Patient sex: M
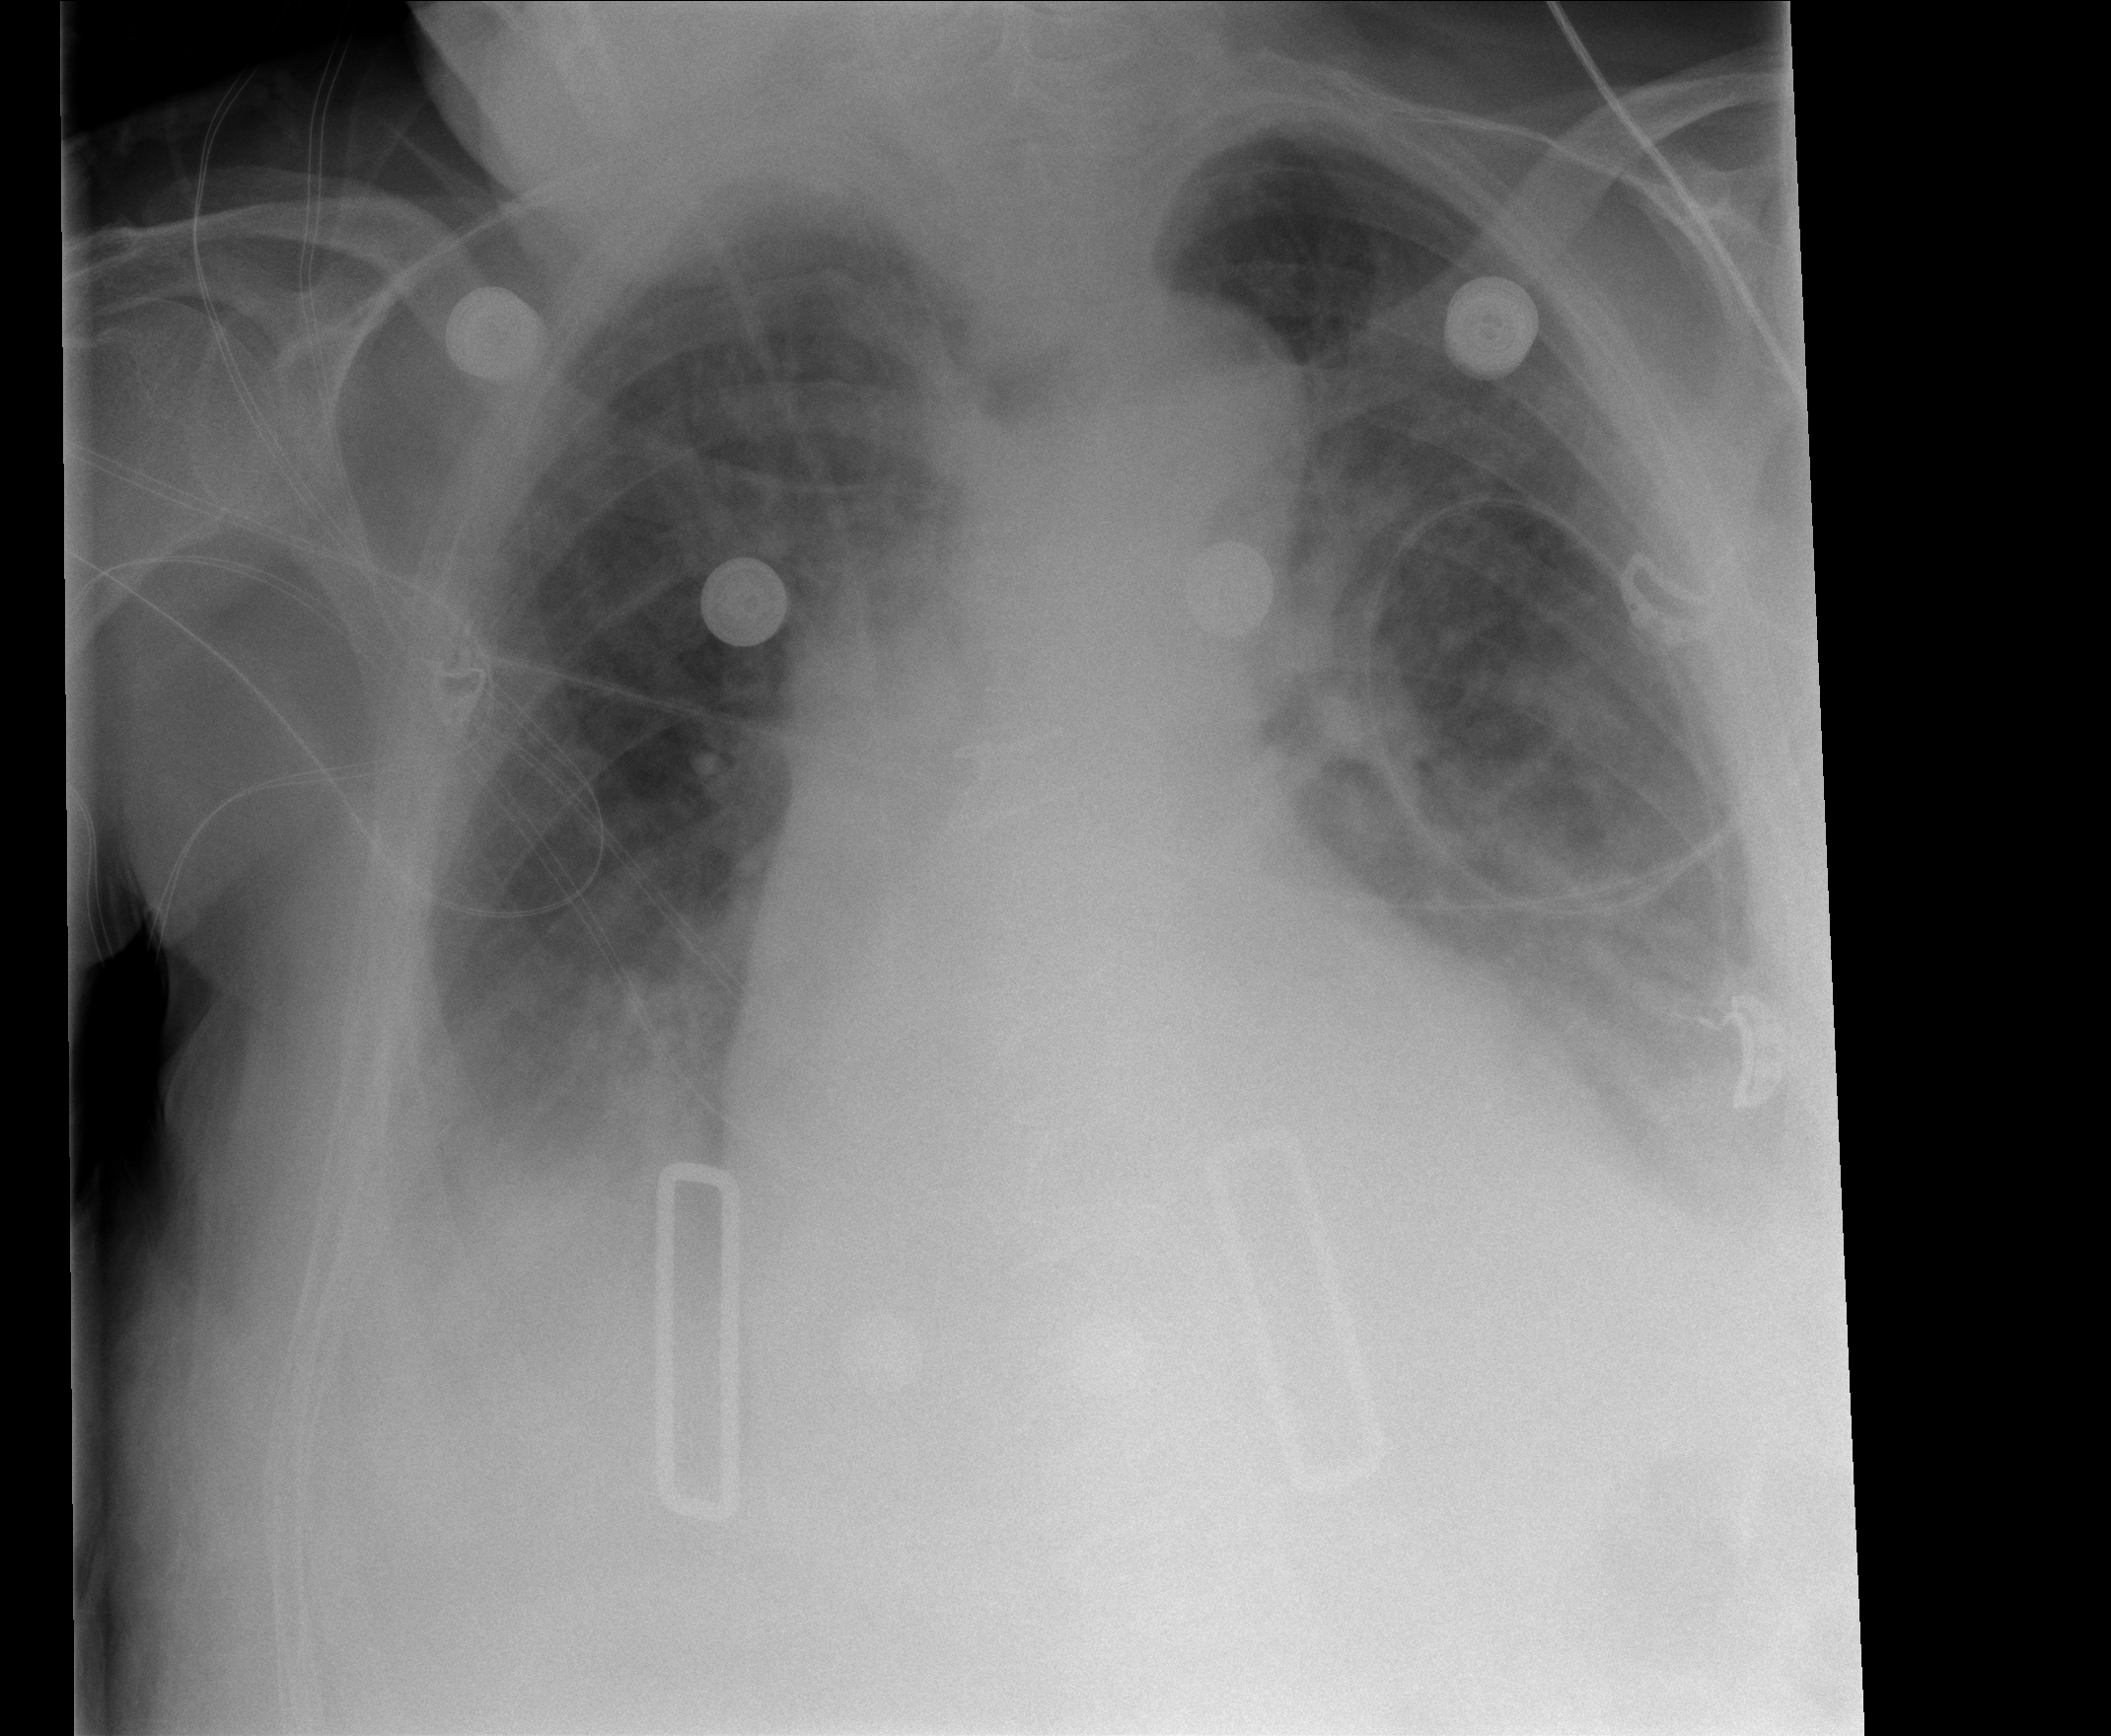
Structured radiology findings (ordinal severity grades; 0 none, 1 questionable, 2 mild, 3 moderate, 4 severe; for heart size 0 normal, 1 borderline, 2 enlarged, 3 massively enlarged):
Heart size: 2
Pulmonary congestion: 2
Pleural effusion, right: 2
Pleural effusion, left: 2
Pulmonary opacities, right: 0
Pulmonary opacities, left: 0
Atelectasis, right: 2
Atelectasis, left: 2